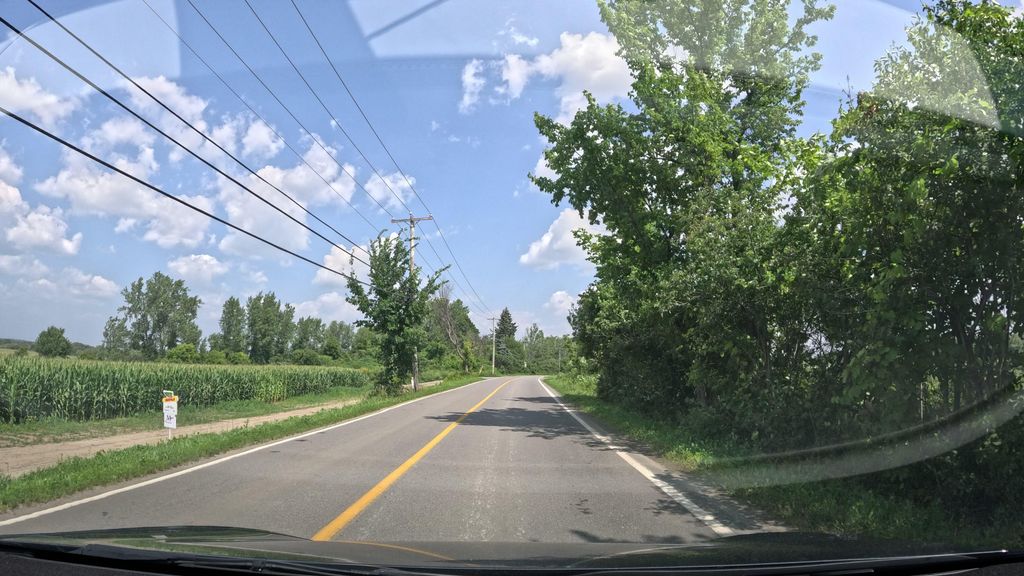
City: montreal